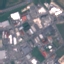
Label: Industrial